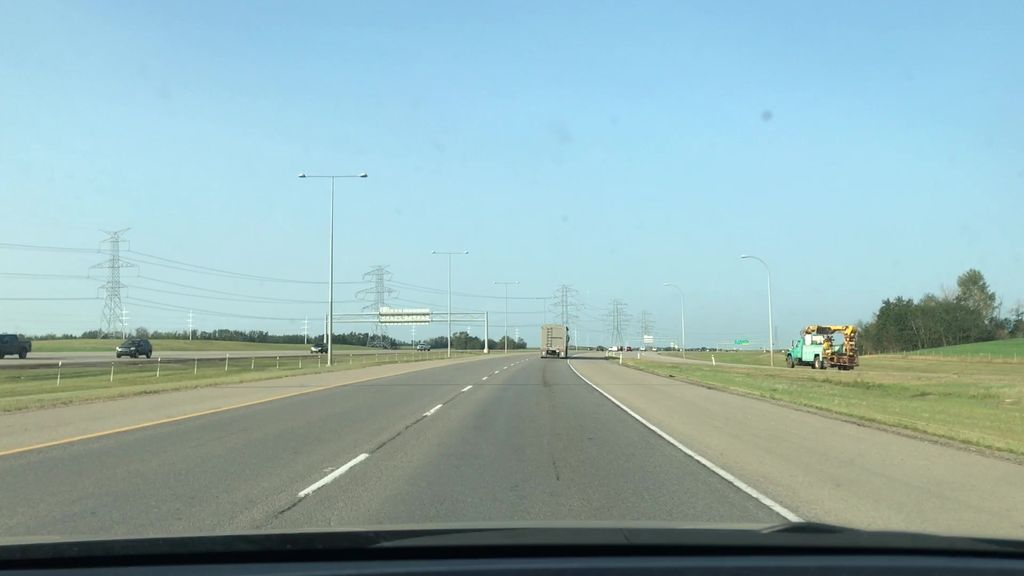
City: edmonton